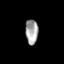
Tissue: skin
Cell type: Others
Senescence score: 0.7481
Nuclear area (px): 307
Mean DAPI intensity: 163.485